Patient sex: F
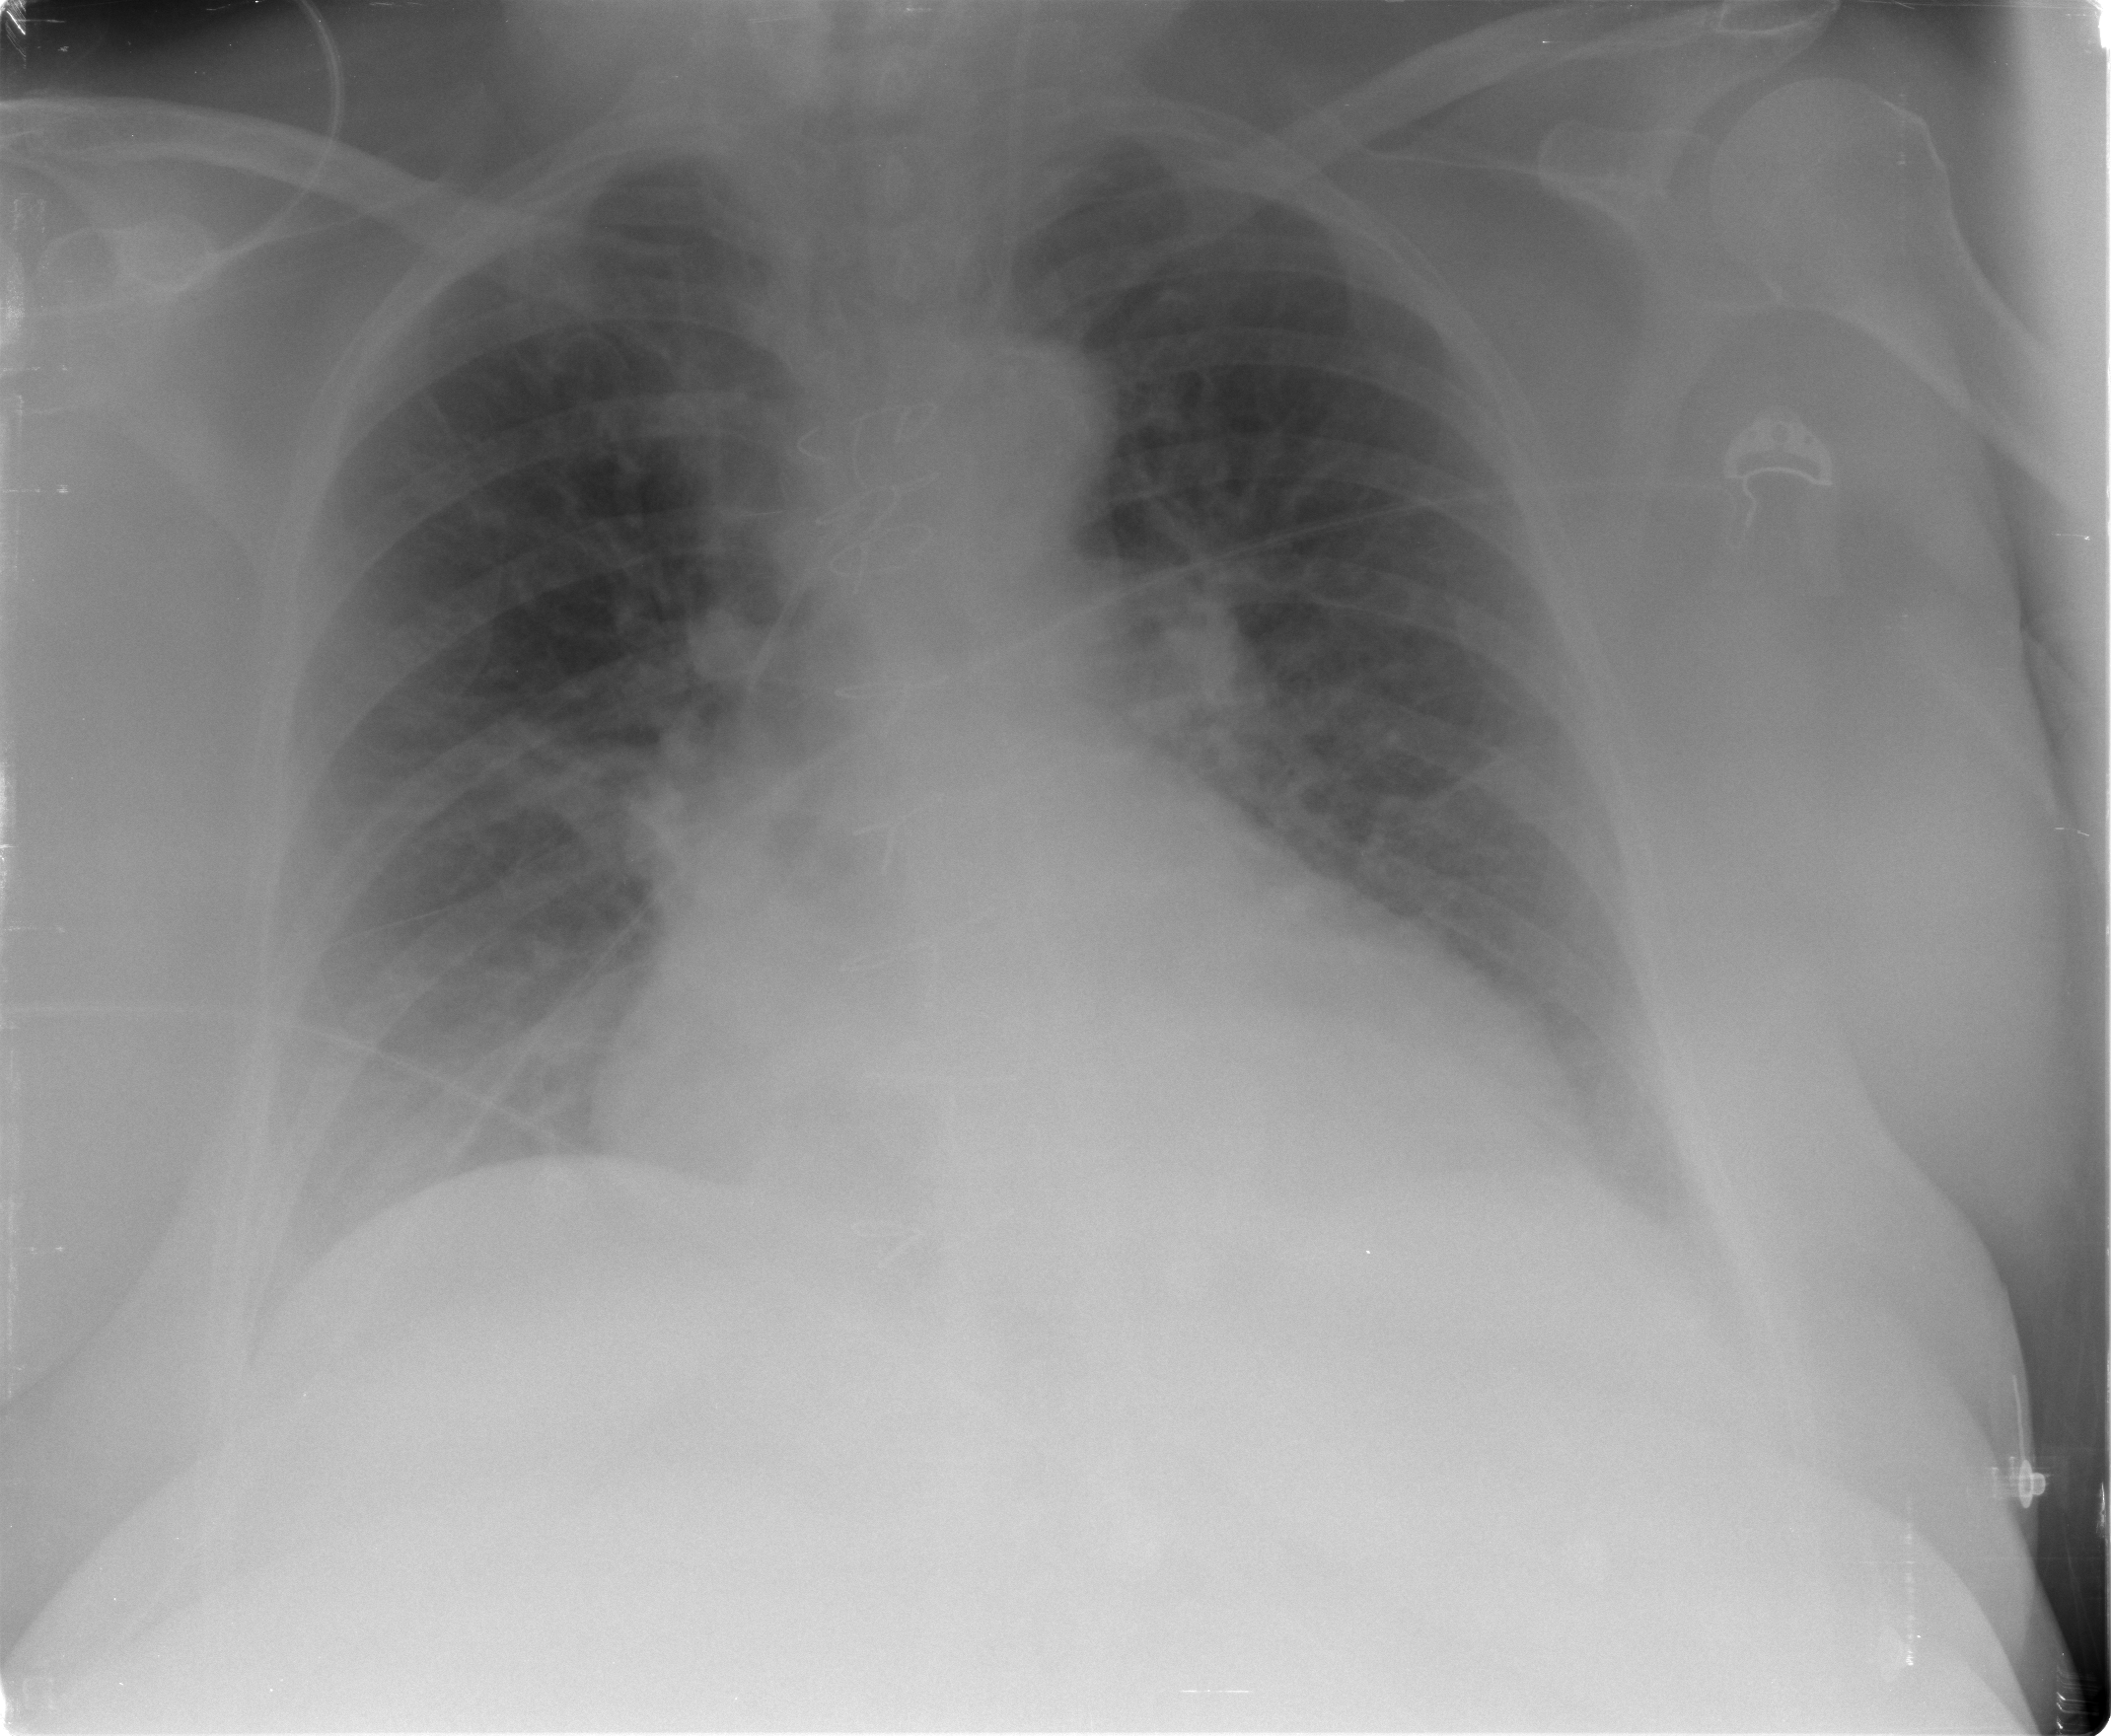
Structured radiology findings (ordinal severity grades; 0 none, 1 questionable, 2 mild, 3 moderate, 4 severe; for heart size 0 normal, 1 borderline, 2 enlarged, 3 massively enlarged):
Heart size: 2
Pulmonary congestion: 3
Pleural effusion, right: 2
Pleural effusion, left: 2
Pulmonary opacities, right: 1
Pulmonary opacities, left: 1
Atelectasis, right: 2
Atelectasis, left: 2